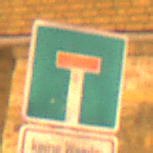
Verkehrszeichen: Sackgasse
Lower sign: HinweisGeaenderteVorfahrtVerkehrsfuehrungVerkehrsregelung3
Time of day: Night
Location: Outdoor (Urban)
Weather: Clear
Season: NotSpecified
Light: Artificial